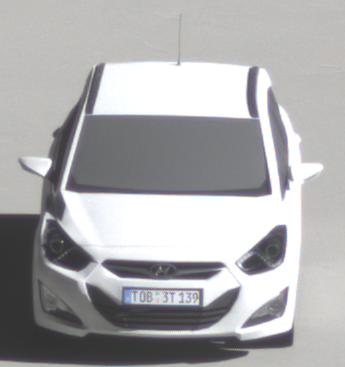
Make: Hyundai
Model: i40 Kombi 1.6 GDI
Detailed model: i40 (VF) Kombi
Model produced from: 2012/08
Model produced until: 2013/09
Doors: 5
Color: white
Road condition: dry road
Daytime: morning or afternoon
Contrast: high contrast